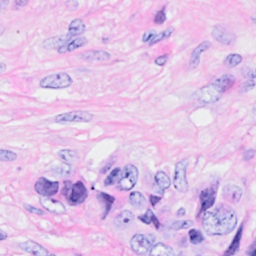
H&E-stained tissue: Breast